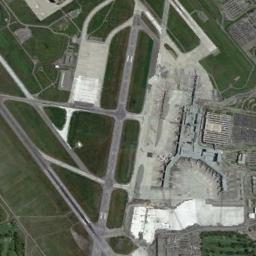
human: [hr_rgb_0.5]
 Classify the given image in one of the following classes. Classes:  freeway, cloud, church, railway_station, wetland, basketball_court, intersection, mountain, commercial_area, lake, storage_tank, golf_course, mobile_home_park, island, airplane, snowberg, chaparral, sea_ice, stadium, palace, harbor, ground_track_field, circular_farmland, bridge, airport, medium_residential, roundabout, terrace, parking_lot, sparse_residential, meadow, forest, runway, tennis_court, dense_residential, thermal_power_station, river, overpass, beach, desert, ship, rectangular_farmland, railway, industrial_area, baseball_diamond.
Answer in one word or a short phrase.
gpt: airport